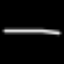
Label: line